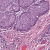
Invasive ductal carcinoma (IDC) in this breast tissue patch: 0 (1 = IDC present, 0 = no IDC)